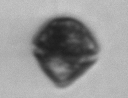
Label: Scrippsiella